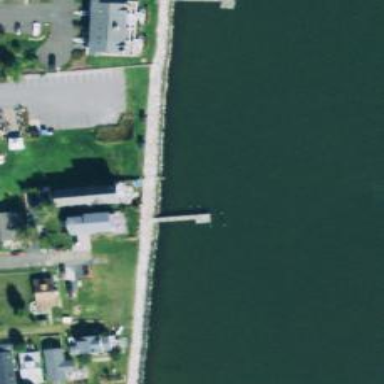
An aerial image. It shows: Man-made pier.